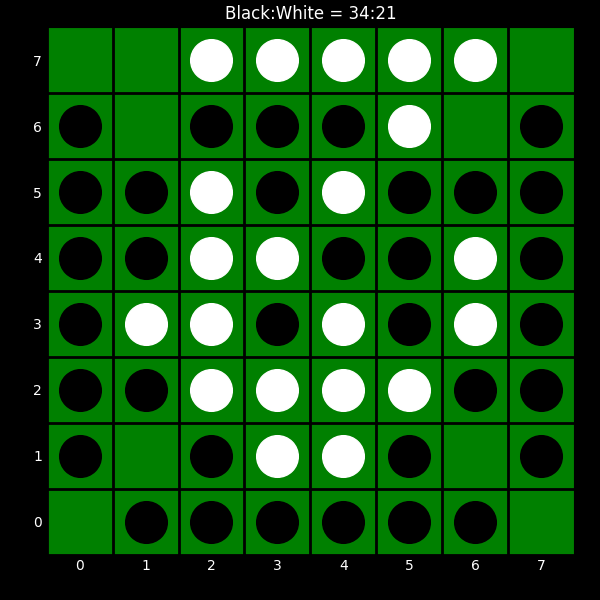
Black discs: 34
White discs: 21